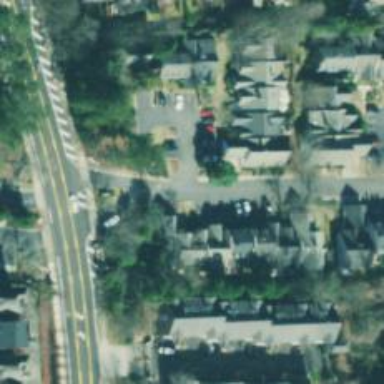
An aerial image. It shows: Asphalt road in residential area.